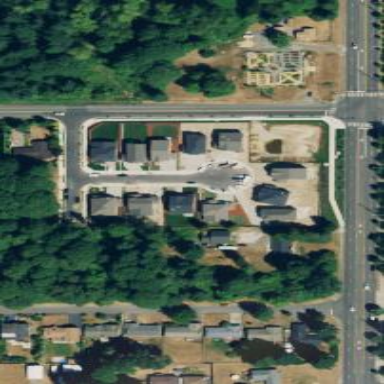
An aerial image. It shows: Single-family residential area.